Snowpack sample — Buffalo Mountain, Silverthorne, Colorado, USA (1/25/25, 10:11 AM MST)
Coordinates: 39.6222, -106.1139
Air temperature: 22 °F
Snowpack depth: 110 cm
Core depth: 30 cm
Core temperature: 42.8 °F
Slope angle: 12°, slope face: 102°
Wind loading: high
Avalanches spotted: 0
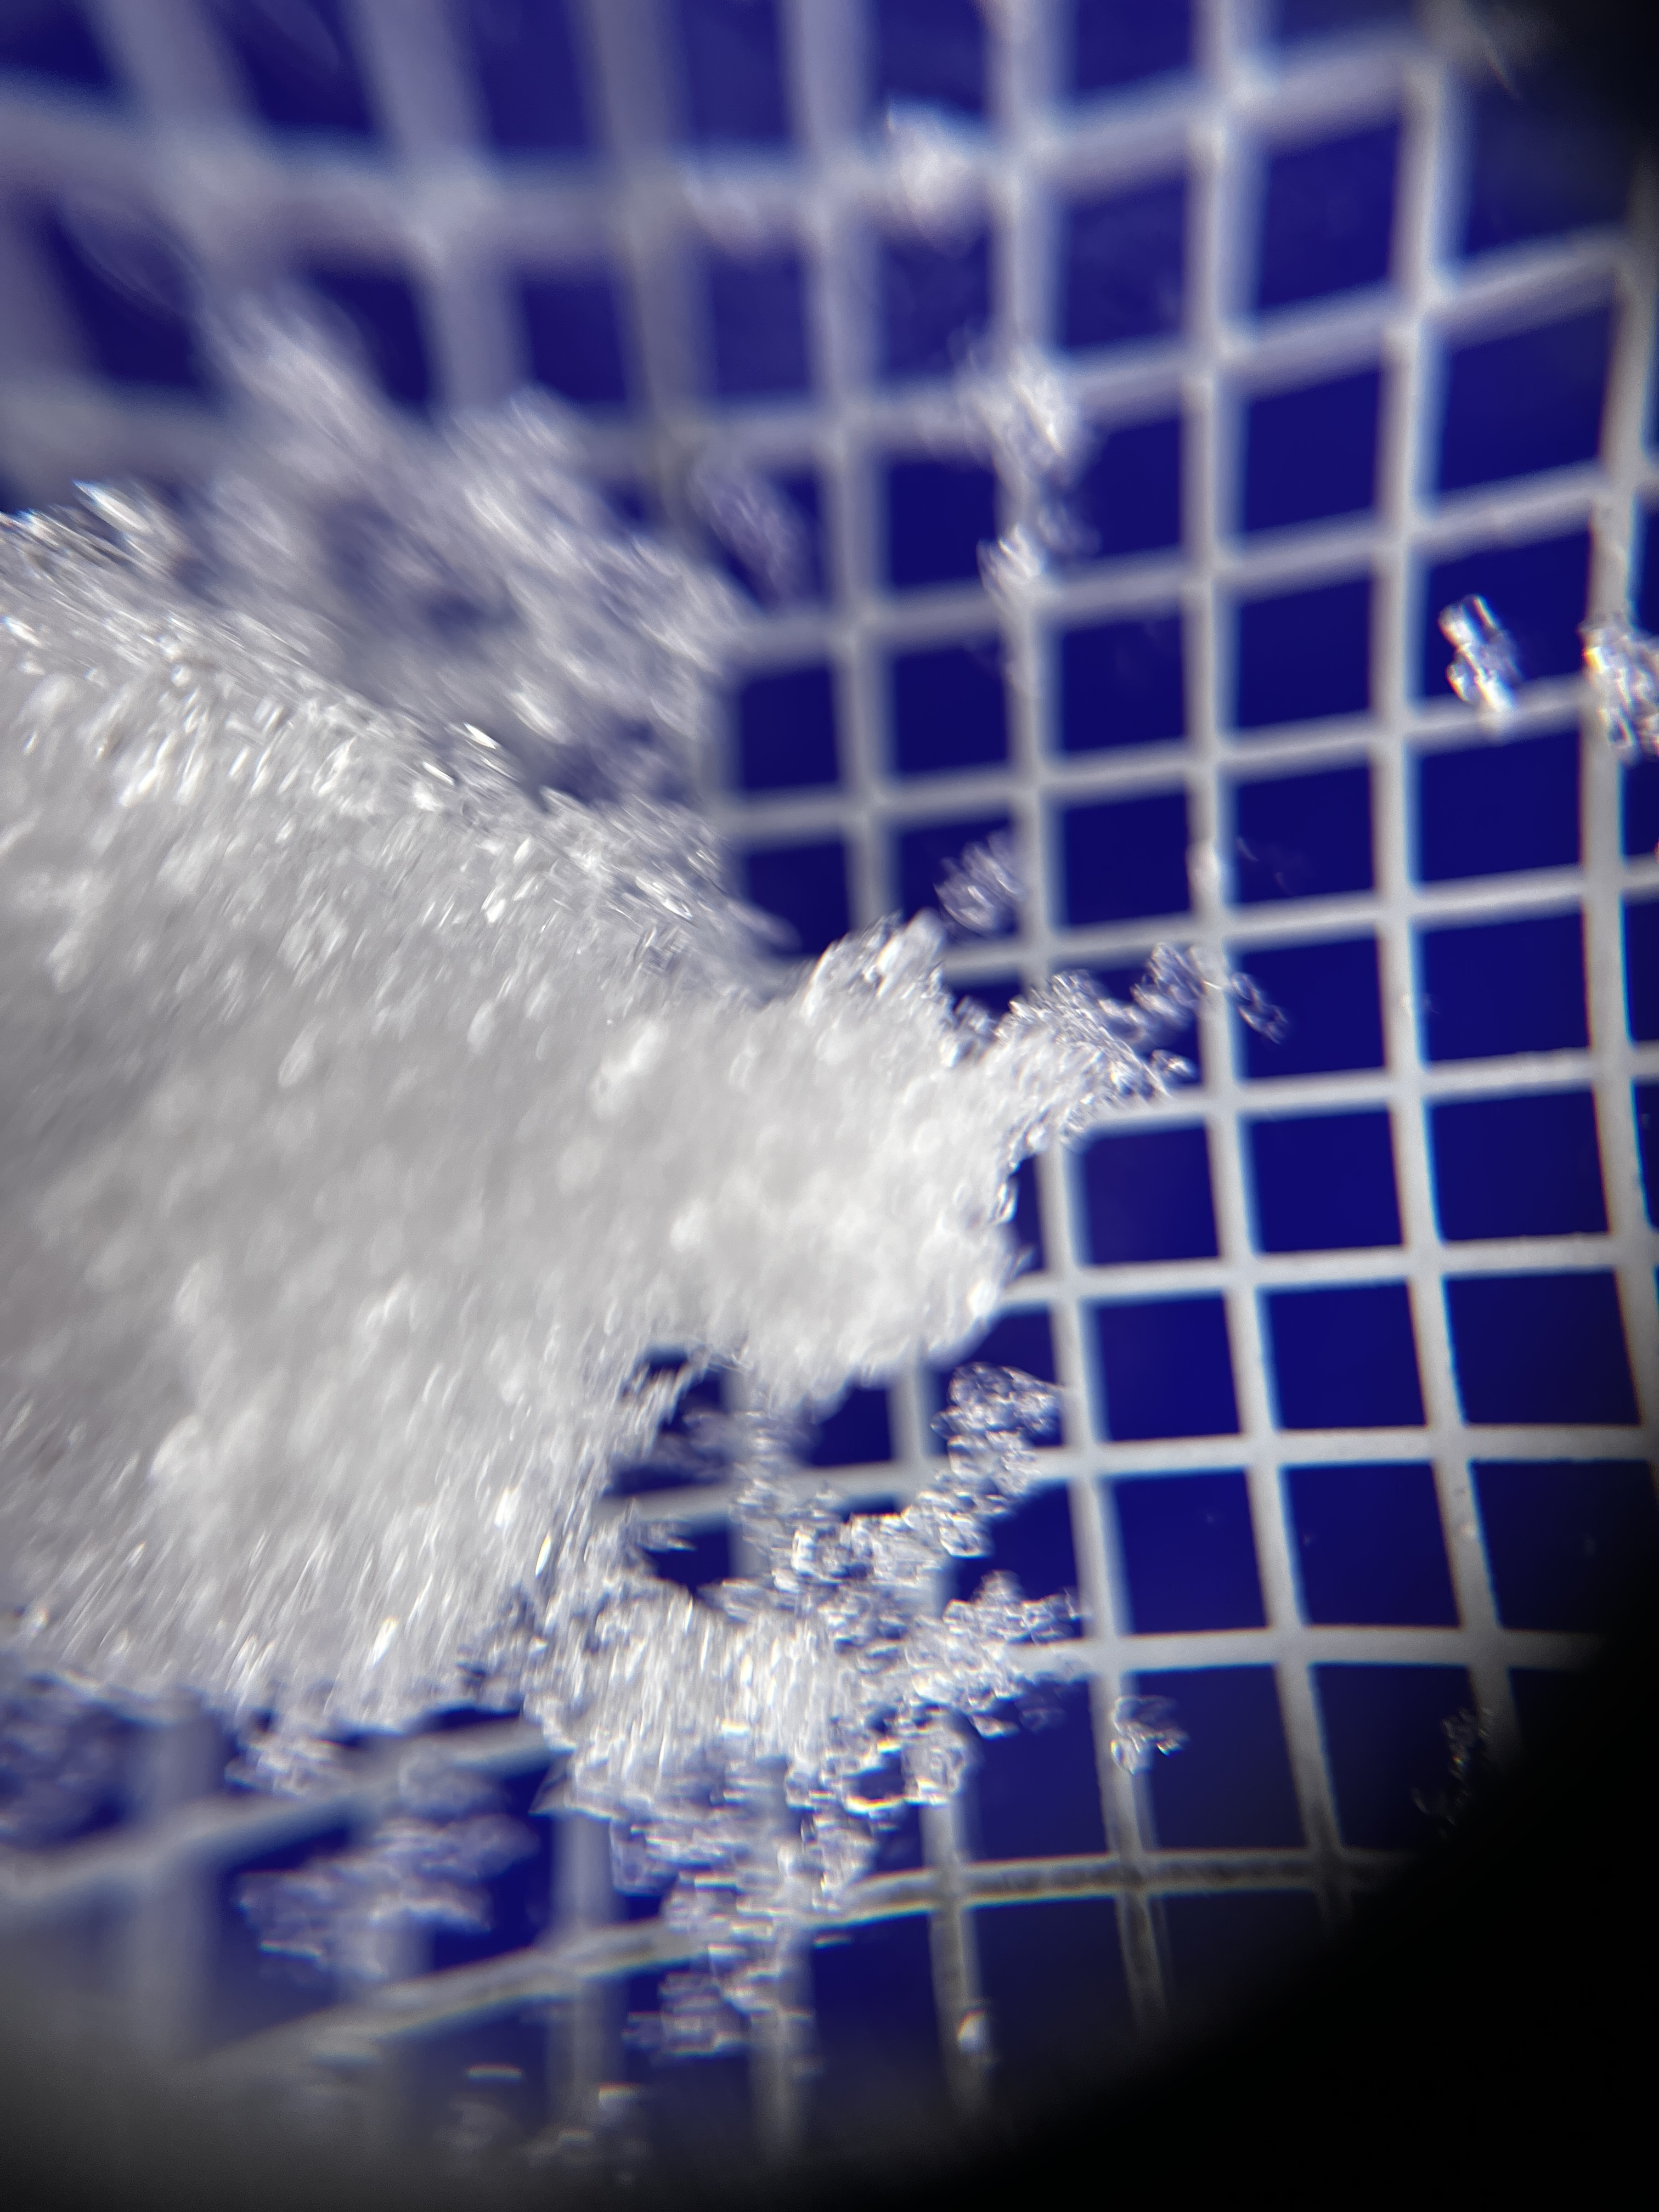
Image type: magnified_profile
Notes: No avalanches nearby, collected on the outskirts of a fire break 15 meters from the treeline, on way to Buffalo and Red Mountain